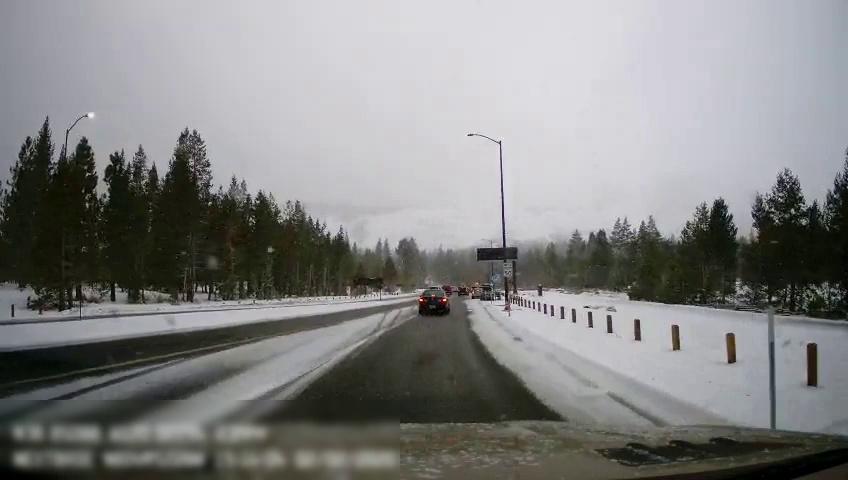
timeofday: Day
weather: Snowy
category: Drivable Space
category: Vehicles | Car
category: Vehicles | Car
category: Vehicles | Car
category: Vehicles | Car
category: Vehicles | Truck
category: Lanes | Alternate Lane
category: Traffic | Signs
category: Traffic | Signs